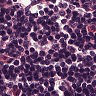
Metastatic tissue present: no